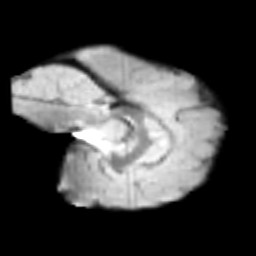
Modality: T2w
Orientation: sagittal
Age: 11
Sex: male
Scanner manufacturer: siemens
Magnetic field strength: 3 T
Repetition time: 3.8 s
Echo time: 0.07 s